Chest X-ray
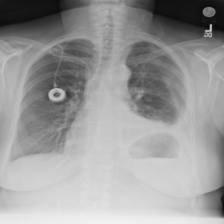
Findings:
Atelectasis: negative
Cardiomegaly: negative
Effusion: negative
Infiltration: negative
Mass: negative
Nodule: negative
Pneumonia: negative
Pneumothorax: negative
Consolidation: negative
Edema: negative
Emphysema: negative
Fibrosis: negative
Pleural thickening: negative
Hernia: negative